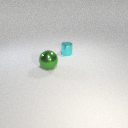
small cyan metal cylinder to the right of large green metal sphere